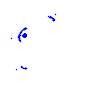
Particle: pion